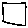
Label: square